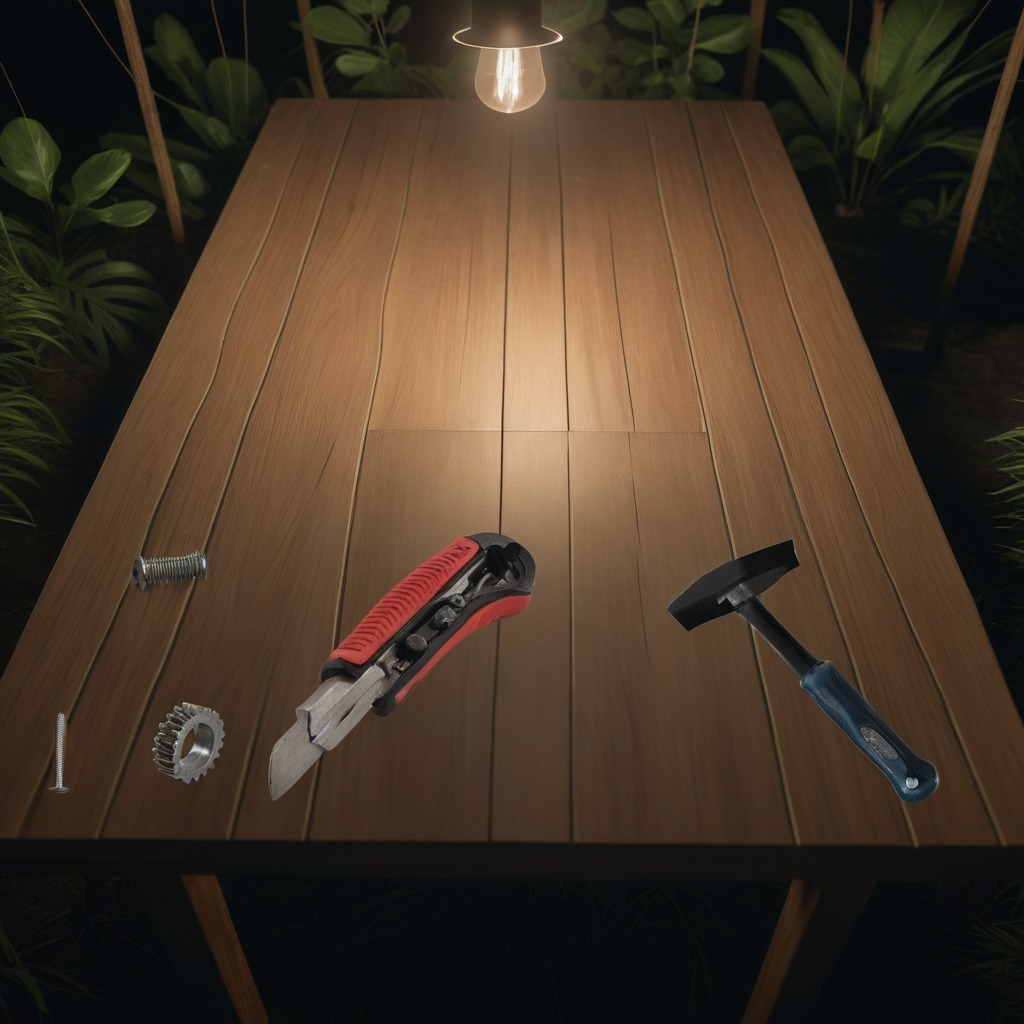
A steel gear with teeth, a utility knife, a metal machine screw, a hammer, and a coiled metal spring are lying on the wooden table.